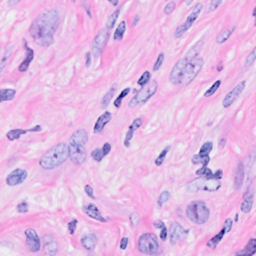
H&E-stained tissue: Breast